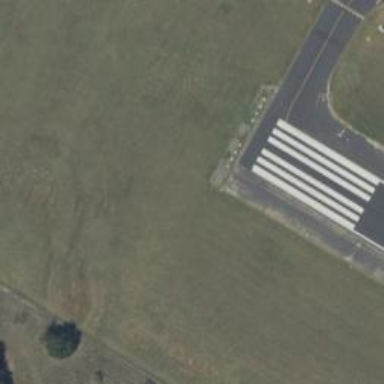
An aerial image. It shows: Asphalt runway at the airport.